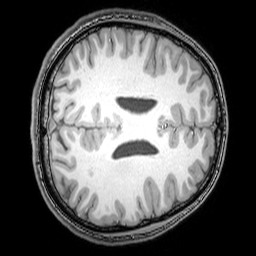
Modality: T1w
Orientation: axial
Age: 24
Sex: male
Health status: healthy
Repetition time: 0.081 s
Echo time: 0.037 s